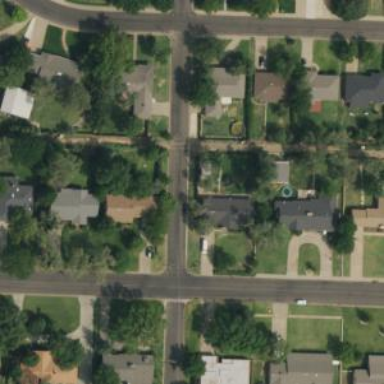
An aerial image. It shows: Alley classified as service road.